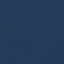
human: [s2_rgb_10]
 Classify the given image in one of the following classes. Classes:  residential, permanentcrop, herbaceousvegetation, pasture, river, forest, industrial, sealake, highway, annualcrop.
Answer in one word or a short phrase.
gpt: SeaLake